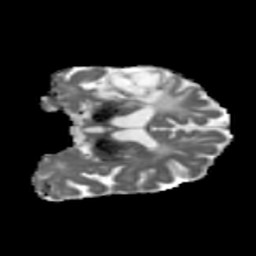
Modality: MD
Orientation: coronal
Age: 75
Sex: male
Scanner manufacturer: siemens
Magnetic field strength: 3 T
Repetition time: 5.47 s
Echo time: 0.0854 s